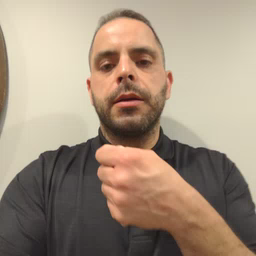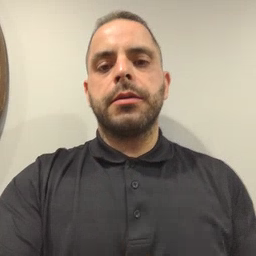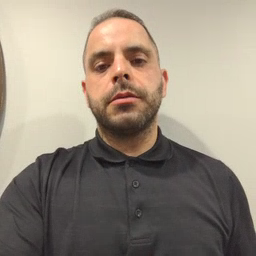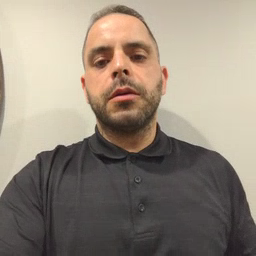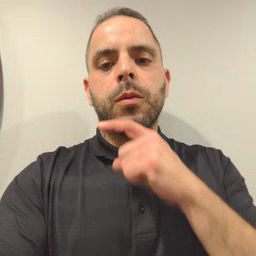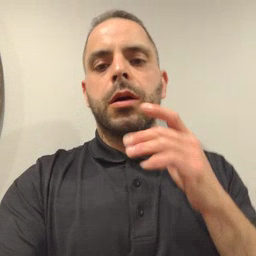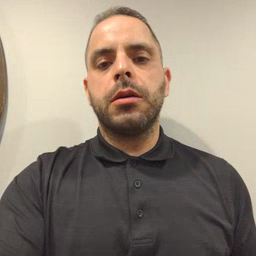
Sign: dryer